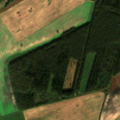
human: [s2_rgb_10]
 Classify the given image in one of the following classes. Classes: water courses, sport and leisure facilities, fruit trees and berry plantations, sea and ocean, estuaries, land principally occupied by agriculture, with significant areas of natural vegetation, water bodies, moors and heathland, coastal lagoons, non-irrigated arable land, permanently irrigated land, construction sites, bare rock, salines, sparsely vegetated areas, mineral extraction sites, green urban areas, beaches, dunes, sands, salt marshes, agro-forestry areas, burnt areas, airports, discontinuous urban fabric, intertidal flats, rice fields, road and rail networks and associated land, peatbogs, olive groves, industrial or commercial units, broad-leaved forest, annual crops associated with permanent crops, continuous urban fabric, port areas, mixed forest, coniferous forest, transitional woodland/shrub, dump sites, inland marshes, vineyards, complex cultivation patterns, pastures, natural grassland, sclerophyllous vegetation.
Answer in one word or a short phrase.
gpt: non-irrigated arable land, broad-leaved forest, coniferous forest, mixed forest